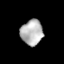
Tissue: lung
Cell type: Epithelial cells
Senescence score: 0.1906
Nuclear area (px): 543
Mean DAPI intensity: 182.934